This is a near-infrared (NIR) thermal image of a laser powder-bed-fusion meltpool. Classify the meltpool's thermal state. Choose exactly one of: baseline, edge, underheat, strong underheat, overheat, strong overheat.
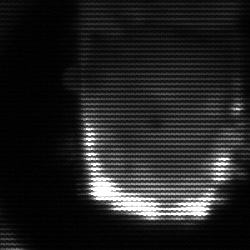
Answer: baseline